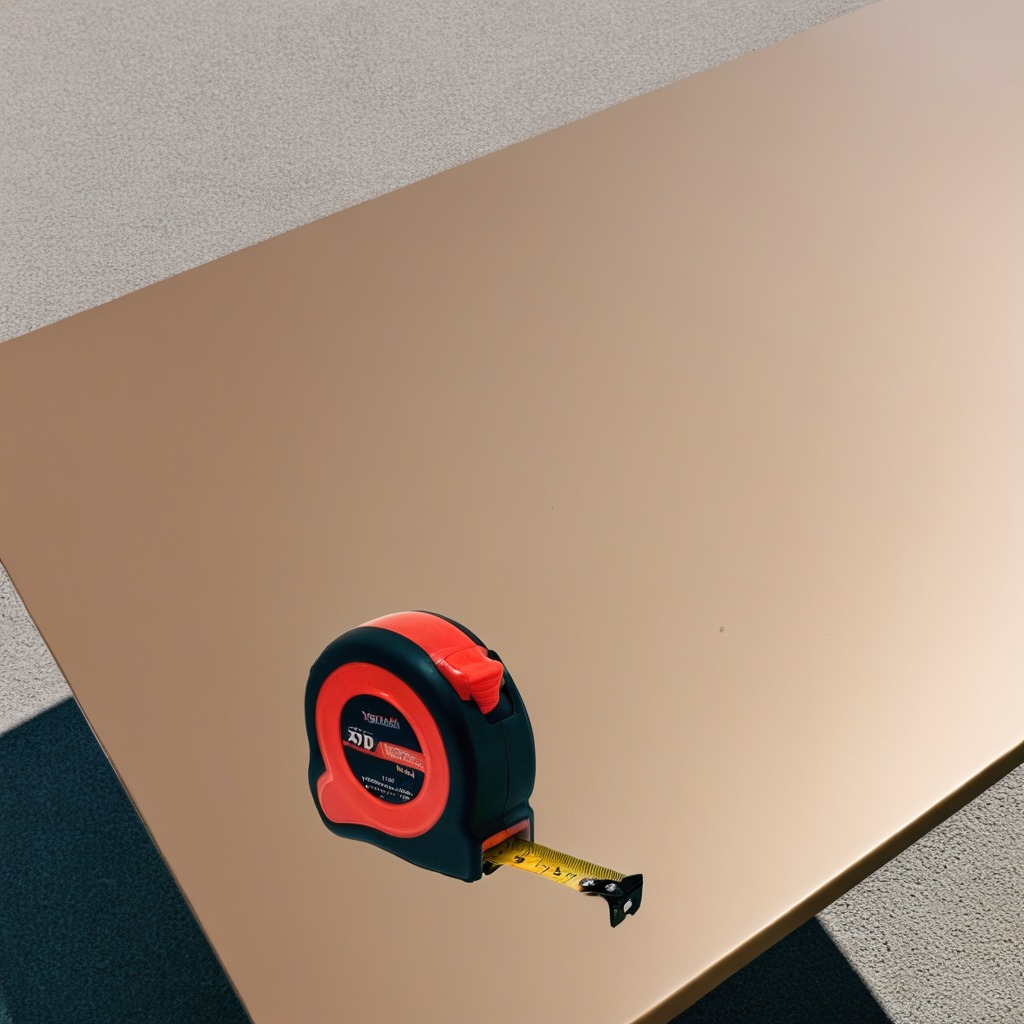
A measuring tape lies on the table.